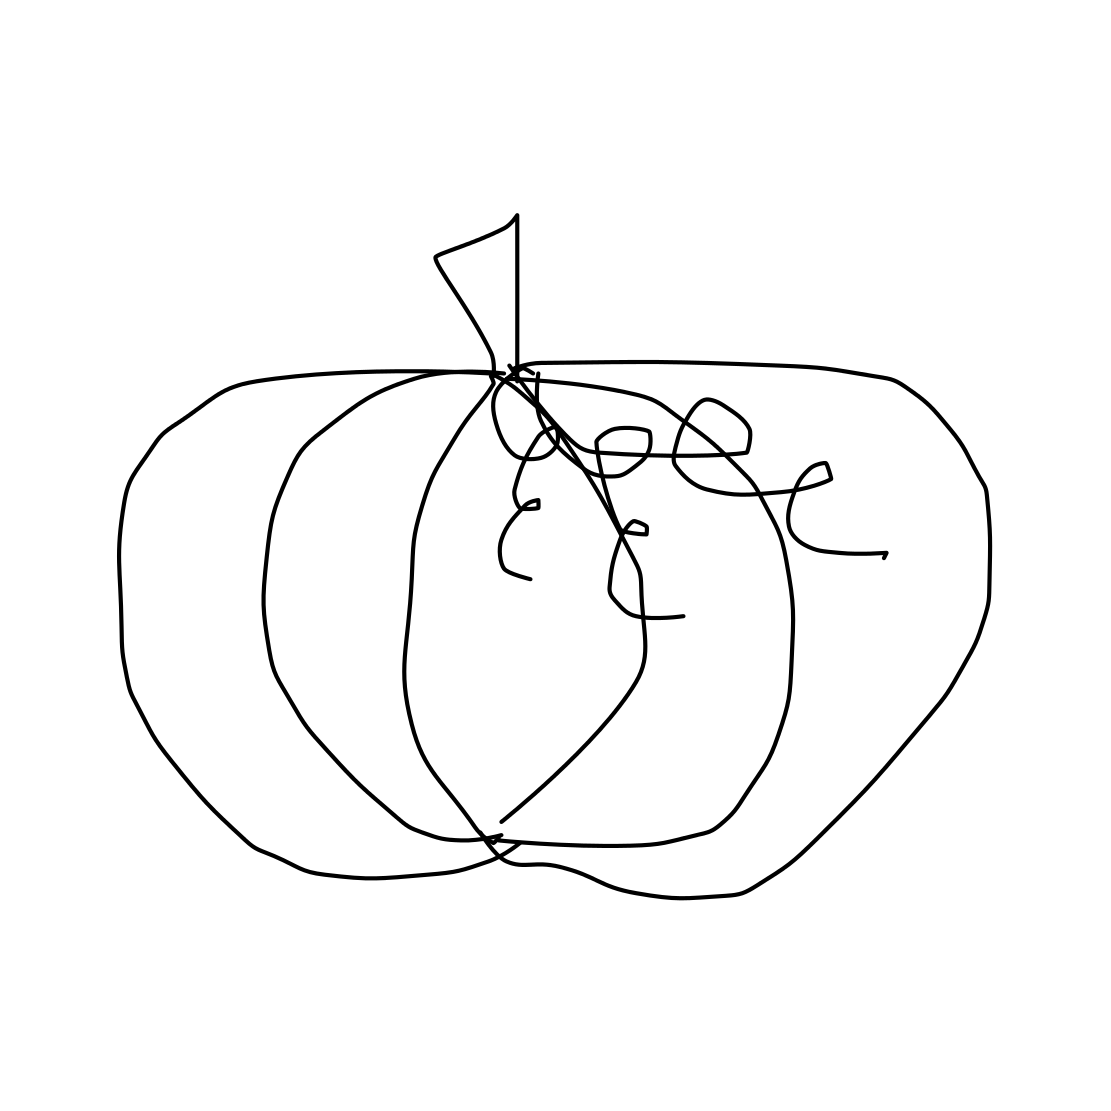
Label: pumpkin